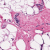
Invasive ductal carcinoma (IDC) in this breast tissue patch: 0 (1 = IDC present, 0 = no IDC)